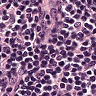
Metastatic tissue present: no